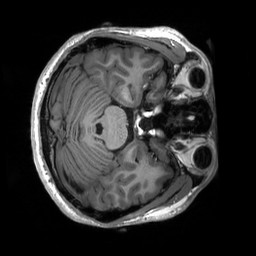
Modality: T1w
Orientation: axial
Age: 23
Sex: male
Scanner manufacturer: siemens
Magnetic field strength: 3 T
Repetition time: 2.53 s
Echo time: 0.00227 s